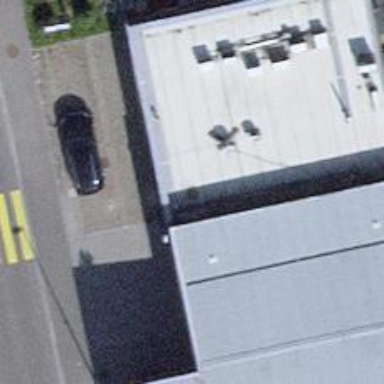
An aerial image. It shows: Commercial building.